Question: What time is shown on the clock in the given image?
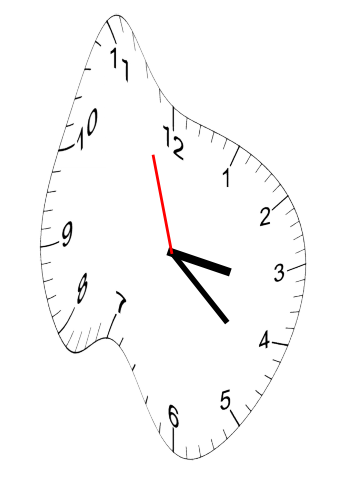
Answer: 03:21:57